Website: apple-inc
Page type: customer-info-address
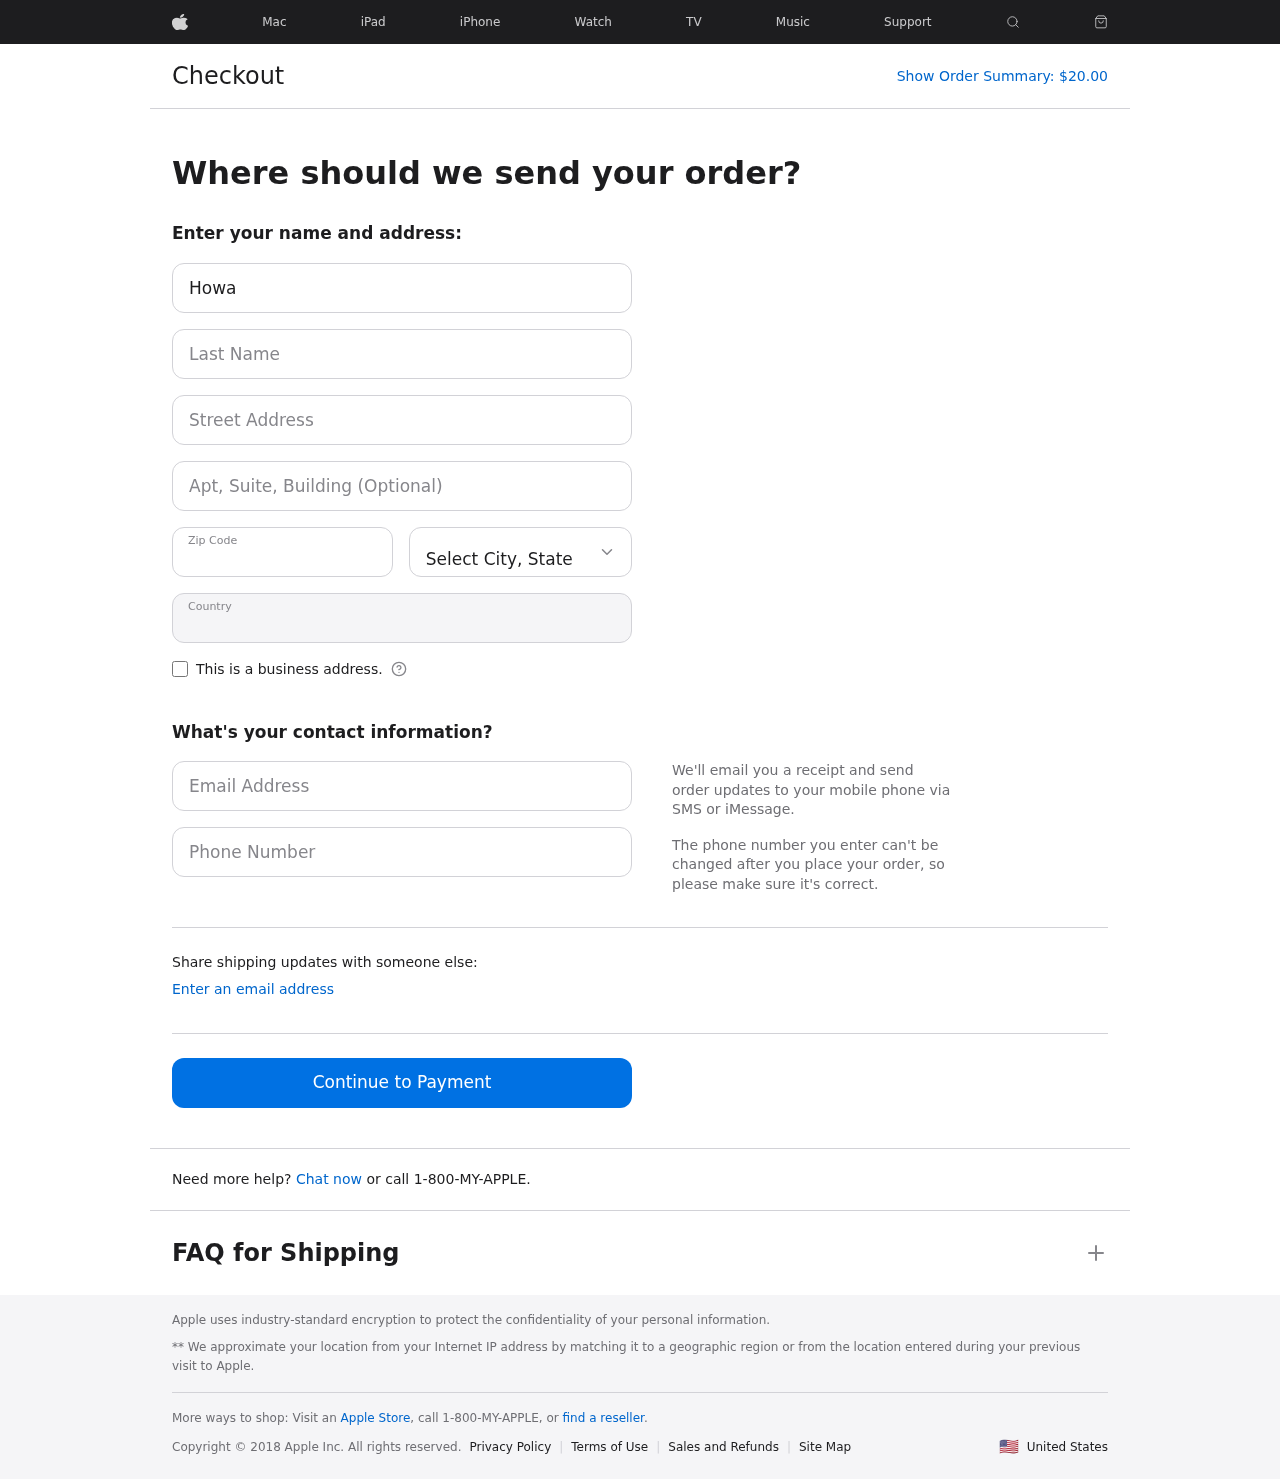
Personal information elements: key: PII_CITY_STATE
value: East Denise, CA
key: PII_COUNTRY
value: United States
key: PII_EMAIL
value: howard_crane@yahoo.com
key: PII_FIRSTNAME
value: Howard
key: PII_LASTNAME
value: Crane
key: PII_PHONE
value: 8594887423
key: PII_POSTCODE
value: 20872
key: PII_STREET
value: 15231 Jamie Station
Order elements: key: ORDER_TOTAL
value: $20.00